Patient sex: F
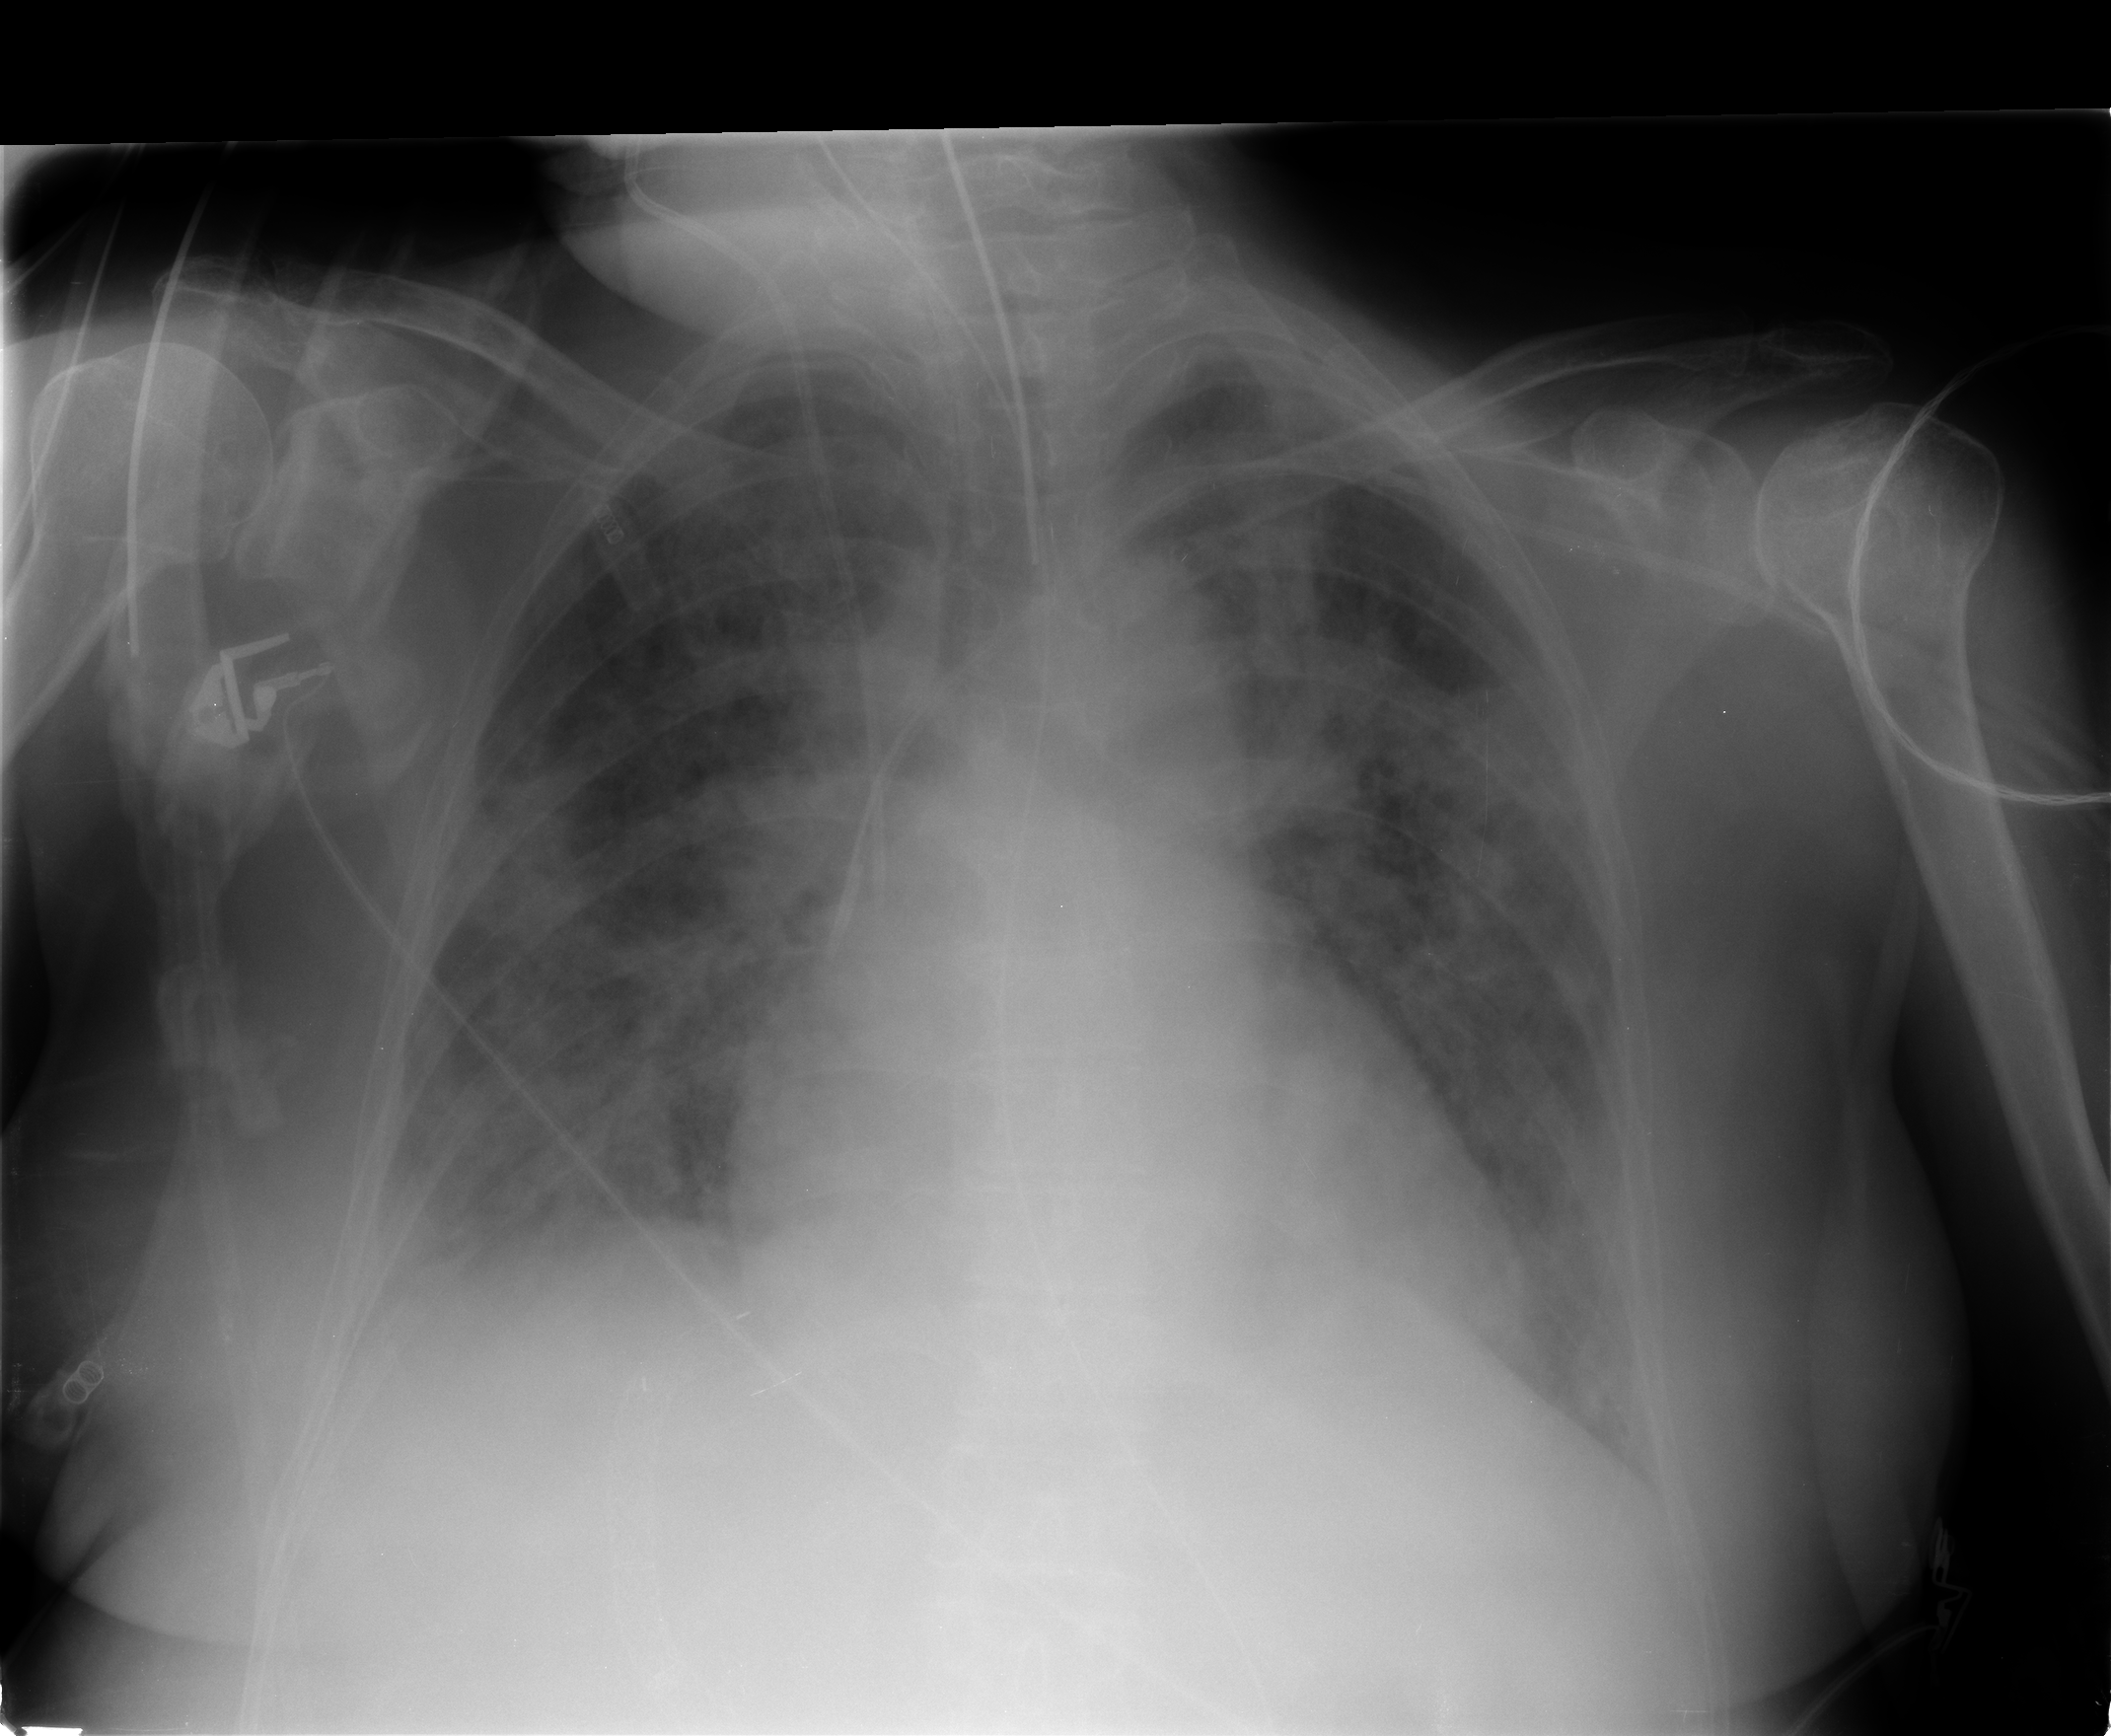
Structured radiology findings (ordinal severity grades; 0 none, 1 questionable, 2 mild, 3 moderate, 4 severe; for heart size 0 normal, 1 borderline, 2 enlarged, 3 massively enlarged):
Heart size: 0
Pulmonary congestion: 0
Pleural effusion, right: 1
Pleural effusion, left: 1
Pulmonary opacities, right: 3
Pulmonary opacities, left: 3
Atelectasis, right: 2
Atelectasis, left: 2